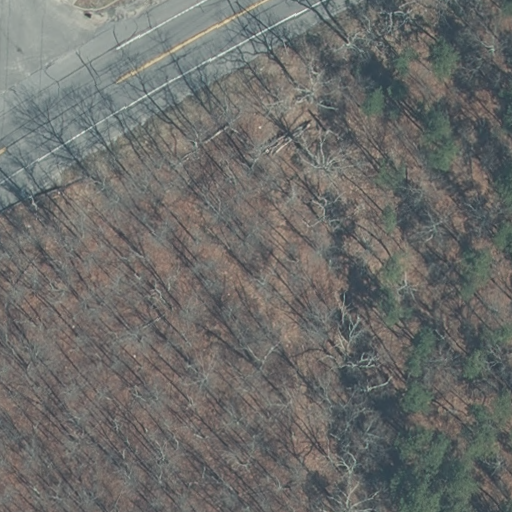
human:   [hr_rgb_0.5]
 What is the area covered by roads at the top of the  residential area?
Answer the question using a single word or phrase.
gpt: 0m2

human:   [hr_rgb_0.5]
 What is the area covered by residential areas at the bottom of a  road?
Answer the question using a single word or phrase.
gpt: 0m2

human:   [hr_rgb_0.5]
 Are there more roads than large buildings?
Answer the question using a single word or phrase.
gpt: yes

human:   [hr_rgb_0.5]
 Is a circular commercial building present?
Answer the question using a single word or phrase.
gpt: no

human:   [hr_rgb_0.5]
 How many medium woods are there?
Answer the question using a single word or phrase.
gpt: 0

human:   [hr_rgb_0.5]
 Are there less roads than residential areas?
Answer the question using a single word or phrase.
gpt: no

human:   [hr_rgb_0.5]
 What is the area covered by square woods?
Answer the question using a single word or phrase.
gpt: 0m2

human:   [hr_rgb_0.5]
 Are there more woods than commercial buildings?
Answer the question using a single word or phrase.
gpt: yes

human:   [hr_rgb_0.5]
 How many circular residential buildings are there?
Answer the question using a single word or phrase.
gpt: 0

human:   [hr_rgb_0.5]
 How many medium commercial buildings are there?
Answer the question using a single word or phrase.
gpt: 0

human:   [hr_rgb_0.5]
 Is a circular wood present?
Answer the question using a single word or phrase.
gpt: no

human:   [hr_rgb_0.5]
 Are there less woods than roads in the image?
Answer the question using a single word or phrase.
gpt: yes

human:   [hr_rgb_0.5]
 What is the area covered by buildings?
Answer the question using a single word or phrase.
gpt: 0m2

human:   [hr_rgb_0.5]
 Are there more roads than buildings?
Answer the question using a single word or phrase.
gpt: yes

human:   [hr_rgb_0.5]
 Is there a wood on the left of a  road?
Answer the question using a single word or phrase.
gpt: yes

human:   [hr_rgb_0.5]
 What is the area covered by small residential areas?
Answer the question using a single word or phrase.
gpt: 0m2

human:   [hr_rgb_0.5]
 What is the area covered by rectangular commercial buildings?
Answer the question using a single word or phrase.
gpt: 0m2

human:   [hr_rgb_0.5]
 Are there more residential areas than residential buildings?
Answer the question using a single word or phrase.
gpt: yes

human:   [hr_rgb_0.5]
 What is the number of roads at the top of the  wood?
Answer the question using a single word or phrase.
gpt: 3

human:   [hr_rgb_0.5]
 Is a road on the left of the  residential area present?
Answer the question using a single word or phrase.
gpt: no

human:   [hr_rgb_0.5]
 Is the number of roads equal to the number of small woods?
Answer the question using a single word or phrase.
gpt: no

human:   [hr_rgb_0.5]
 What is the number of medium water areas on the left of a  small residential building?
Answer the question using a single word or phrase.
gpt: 0

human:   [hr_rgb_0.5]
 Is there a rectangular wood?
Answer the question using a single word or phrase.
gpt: yes

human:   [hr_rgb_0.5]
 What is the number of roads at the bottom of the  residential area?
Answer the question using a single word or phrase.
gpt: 3

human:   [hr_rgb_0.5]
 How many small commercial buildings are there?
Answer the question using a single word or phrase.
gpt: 0

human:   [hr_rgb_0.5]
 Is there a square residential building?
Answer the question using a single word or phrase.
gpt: no

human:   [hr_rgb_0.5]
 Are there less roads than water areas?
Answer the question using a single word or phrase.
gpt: no

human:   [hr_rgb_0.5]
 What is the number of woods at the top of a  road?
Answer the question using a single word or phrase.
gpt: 0

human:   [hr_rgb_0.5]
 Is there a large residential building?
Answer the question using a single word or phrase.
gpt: no

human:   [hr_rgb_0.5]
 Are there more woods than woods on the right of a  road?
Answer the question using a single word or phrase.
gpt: yes

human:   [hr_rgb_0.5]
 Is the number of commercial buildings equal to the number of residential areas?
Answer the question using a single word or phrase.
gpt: no

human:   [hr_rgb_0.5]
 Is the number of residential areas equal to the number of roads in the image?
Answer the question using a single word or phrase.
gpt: no

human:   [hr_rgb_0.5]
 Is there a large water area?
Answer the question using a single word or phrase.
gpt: no

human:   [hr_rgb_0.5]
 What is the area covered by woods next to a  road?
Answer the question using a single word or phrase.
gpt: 1283m2

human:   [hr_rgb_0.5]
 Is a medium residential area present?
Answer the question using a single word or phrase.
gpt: no

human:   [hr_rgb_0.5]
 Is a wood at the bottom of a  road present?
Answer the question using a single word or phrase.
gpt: yes